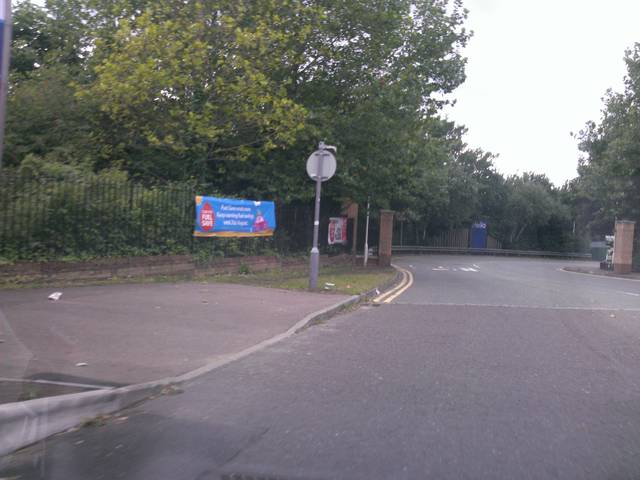
Region: United Kingdom
Coordinates: 51.883, 0.9321